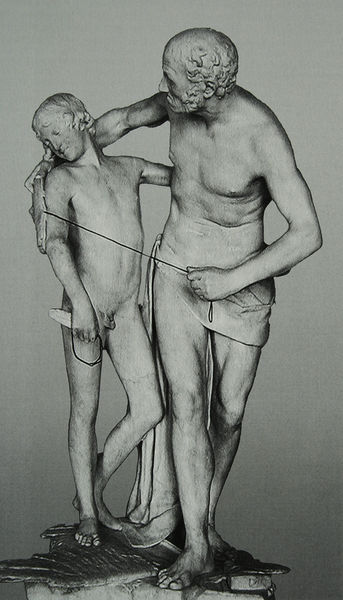
Titel: Dädalus und Ikarus
Künstler: Antonio Canova
Standort: Venedig
Institution: Museo Correr
Schlagwörter: akt, feder, flügel, gruppe, hand, kopf, lendenschurz, mann, nackt, schurz, weiß, akte, bewegung, brust, grau, licht, marmor, männer, profil, schwarz, blick, tuch, alt, bart, jung, arm, arme, federn, halten, mensch, messer, sockel, stehen, stein, vollbart, bildnis, hände, stamm, gehen, sonne, gewand, haare, schnur, strick, kind, paar, vater, locken, schulter, fliegen, engel, skulptur, statue, beine, bein, umarmung, stab, leine, ziehen, füsse, figuren, embrace, hands, men, people, white, black, face, figures, gray, grey, hair, old, nähen, glatze, homme, two, faden, bildhauerei, glatt, kontrapost, plastik, plinthe, junge, scham, befestigung, foto, fotografie, photographie, abwenden, umarmen, nacktheit, penis, gang, alter, antike, knabe, lendentuch, unbekleidet, bub, flug, seil, barfuß, lockig, gefangen, schwarzweiß, waffe, angel, mythologie, halbglatze, photo, fisch, jüngling, statuen, silver, man, naked, nude, griechisch, fall, junger, head, young, boy, child, eyes, feet, male, stand, isaak, binden, lernen, gips, jünger, spielbein, standbein, mouth, beard, nabe, vorher, sohn, curls, smile, sculpture, rope, römisch, love, angeln, bildhauer, bursche, arms, enfant, abguss, fischfang, foot, rundplastik, legs, cloth, learning, abraham, fish, figure, umschlungen, absturz, fishing, frontal, tobias, vorbeugen, ikarus, humans, bildhauerkunst, plstik, paulus, carving, bildnus, groupe, father, pedestal, son, whip, standing, dädalus, züchtigung, thorvaldsen, vater und sohn, figurenpaar, icarus, ikkarus, mitziehen, zweifigurengruppe, leg, befestigen, esclave, flugversuch, carrara, hug, string, t, nu, bond, genitals, pagne, instruction, wrap, teaching, cord, stature, fishing rod, fiend, discipline, flietgen, statur